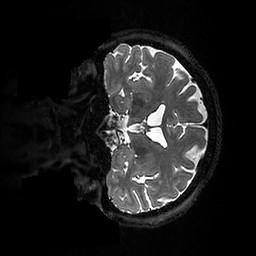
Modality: T2w
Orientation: coronal
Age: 59
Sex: female
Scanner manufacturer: ge
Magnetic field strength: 3 T
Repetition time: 3.202 s
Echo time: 0.06562 s